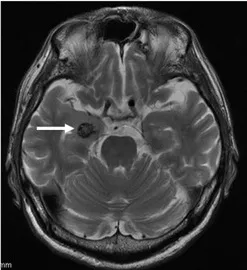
(c,d) FLAIR images show total removal of the CM by a transcortical approach.
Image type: radiology (mri)